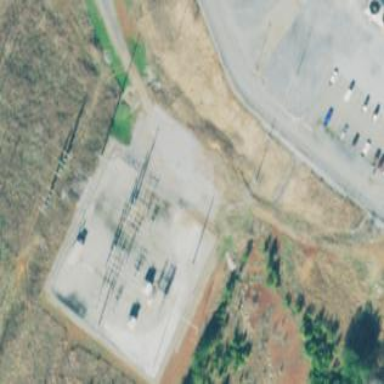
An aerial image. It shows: Distribution power substation secured by fence.